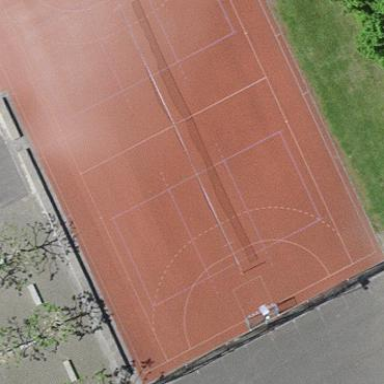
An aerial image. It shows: Athletics pitch used for leisure sports activities.